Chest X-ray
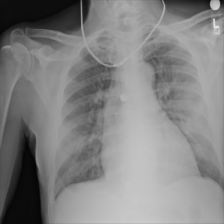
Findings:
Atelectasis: negative
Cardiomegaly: negative
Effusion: positive
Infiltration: negative
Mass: negative
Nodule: negative
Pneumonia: negative
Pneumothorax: negative
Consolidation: negative
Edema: negative
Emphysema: negative
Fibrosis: negative
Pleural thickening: negative
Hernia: negative